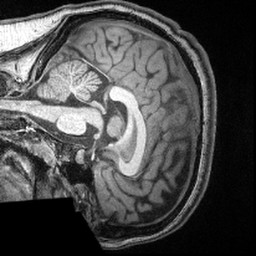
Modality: T1w
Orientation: sagittal
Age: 16
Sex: female
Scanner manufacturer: siemens
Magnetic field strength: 3 T
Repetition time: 2.4 s
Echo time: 0.00374 s